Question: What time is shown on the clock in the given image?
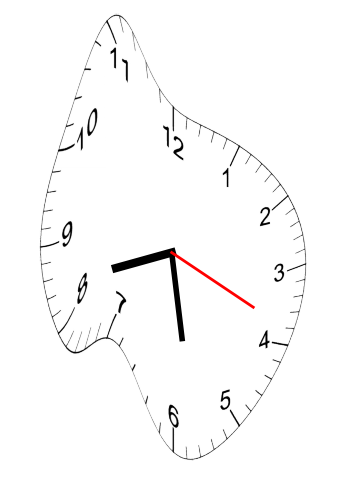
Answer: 08:28:19